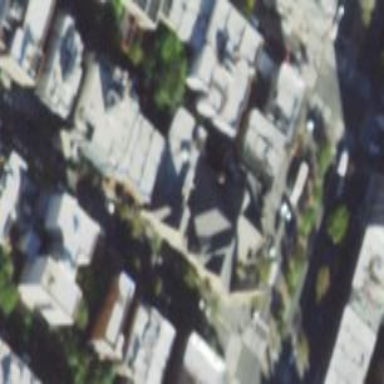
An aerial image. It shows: Building that is place of worship.